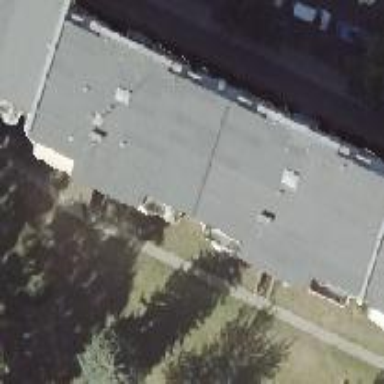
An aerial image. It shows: Apartment building with double saltbox roof shape.